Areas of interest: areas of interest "Tennis Court"
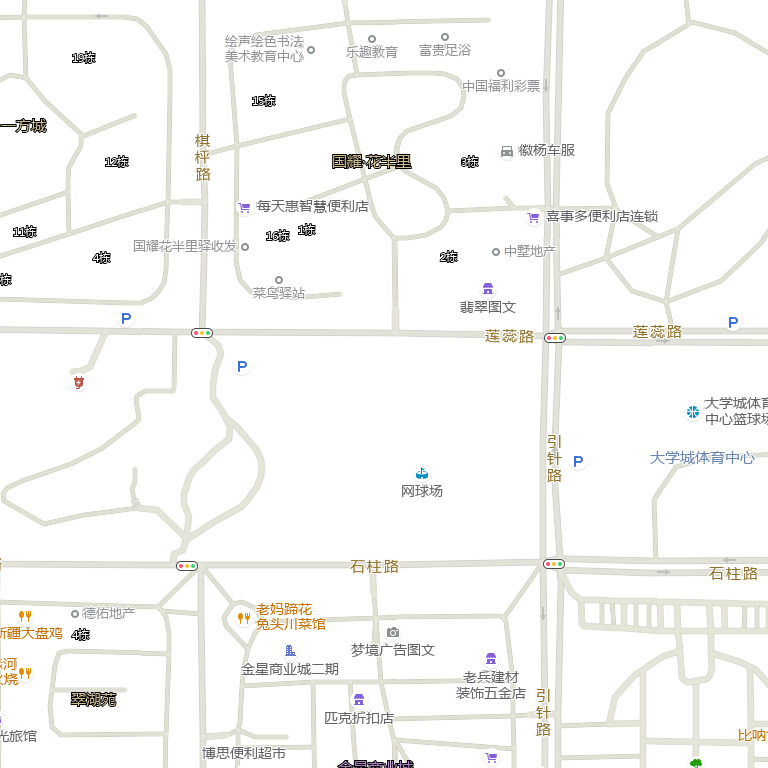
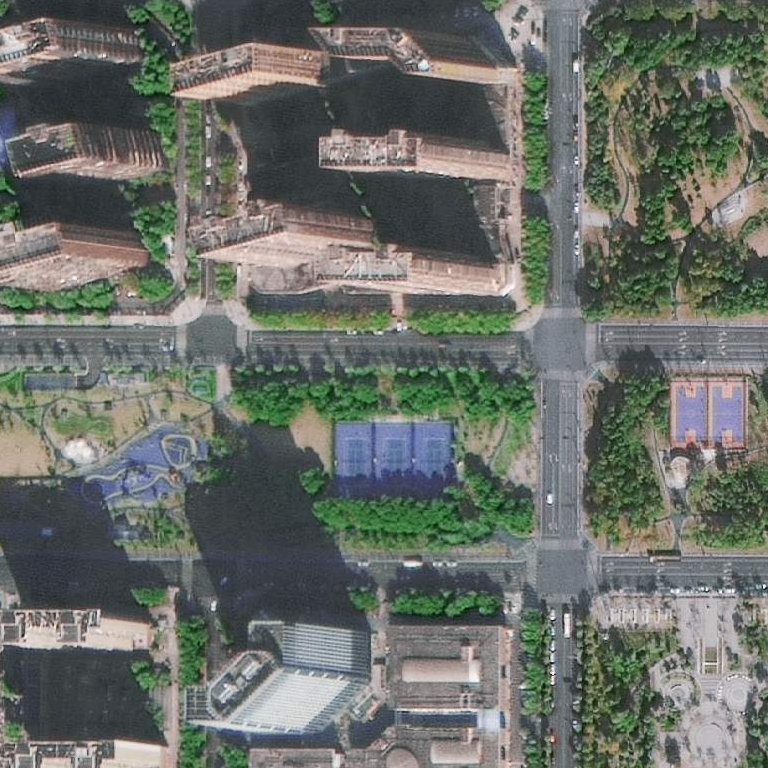